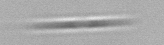
Label: Pseudo-nitzschia